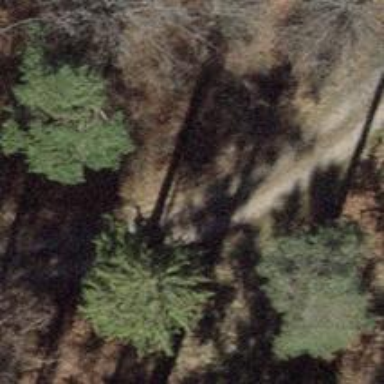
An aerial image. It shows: Pebblestone track with grade2 quality.